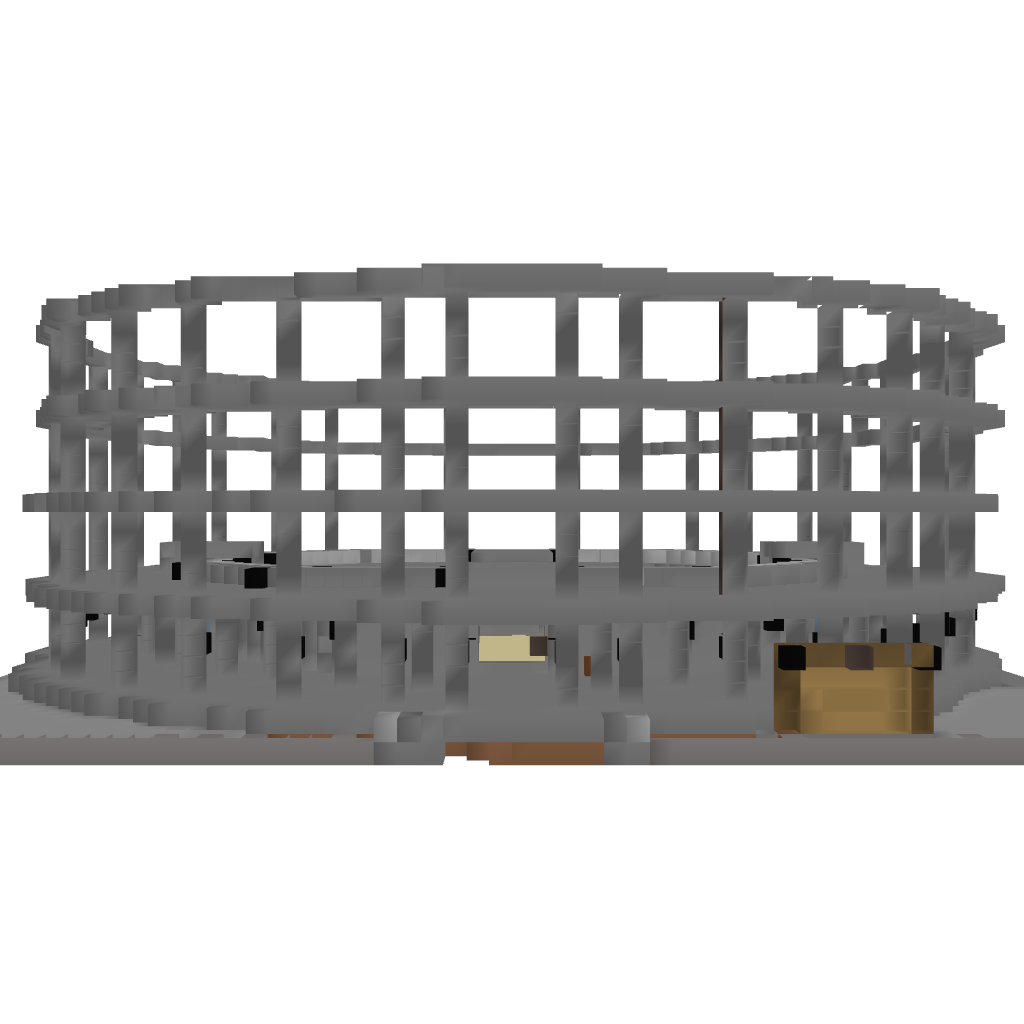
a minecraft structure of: Coliseum